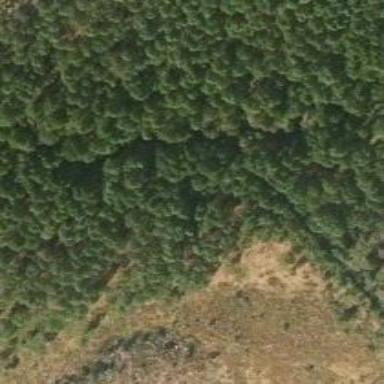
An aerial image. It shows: Needle-leaved woodland.